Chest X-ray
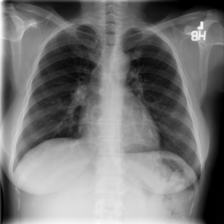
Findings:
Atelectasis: negative
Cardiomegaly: negative
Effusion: negative
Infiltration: negative
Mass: negative
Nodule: negative
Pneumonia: negative
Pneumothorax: negative
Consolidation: negative
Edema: negative
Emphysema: negative
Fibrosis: negative
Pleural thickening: negative
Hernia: negative